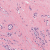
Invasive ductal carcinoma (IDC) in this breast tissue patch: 1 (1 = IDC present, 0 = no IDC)